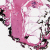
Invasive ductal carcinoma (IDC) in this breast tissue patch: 0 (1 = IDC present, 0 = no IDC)